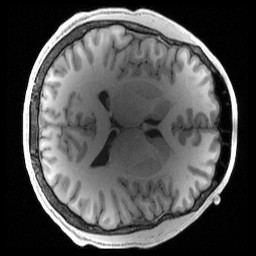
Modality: T1w
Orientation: axial
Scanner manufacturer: siemens
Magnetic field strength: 3 T
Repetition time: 2.4 s
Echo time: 0.00222 s